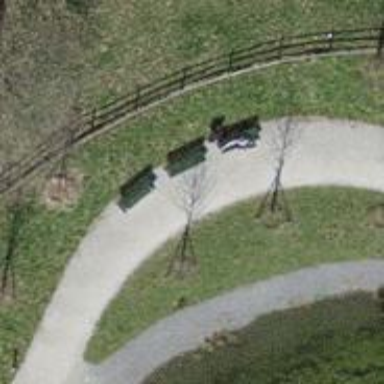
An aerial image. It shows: Bench.